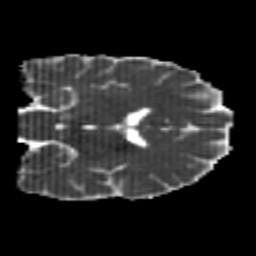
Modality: MD
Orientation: coronal
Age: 21
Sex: male
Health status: healthy
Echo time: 0.074 s